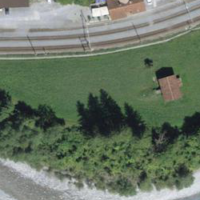
EUNIS habitat code: 23
Species observed at this site:
Buteo buteo